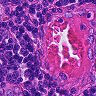
Metastatic tissue present: no